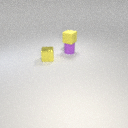
small purple rubber cylinder behind small yellow metal cube